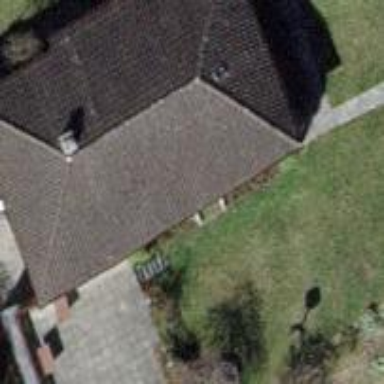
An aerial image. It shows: Simple and straightforward house.